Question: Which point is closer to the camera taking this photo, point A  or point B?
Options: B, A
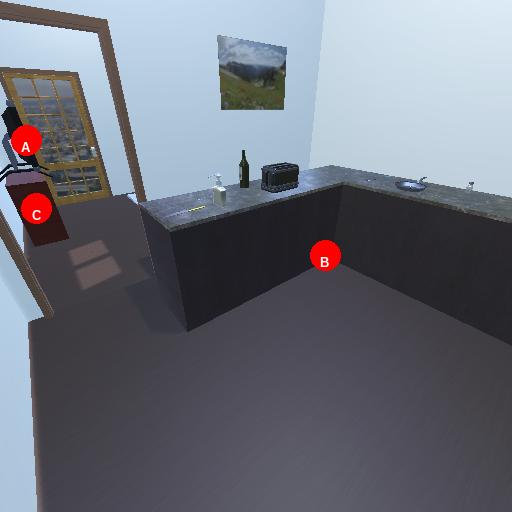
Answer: B